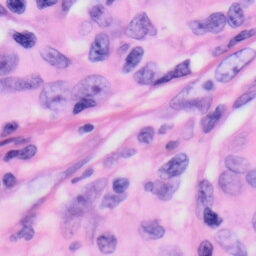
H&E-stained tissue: Skin